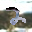
Label: 2